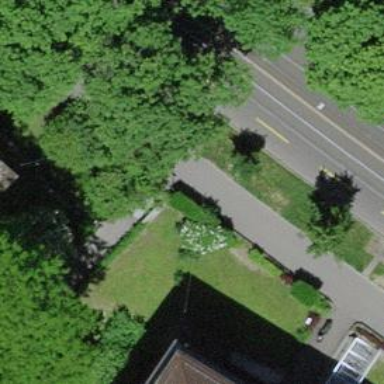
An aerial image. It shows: Avenue lined with trees.